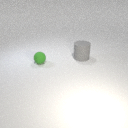
small green rubber sphere to the left of large gray rubber cylinder